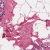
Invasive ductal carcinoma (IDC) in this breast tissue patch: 0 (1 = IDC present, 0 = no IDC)